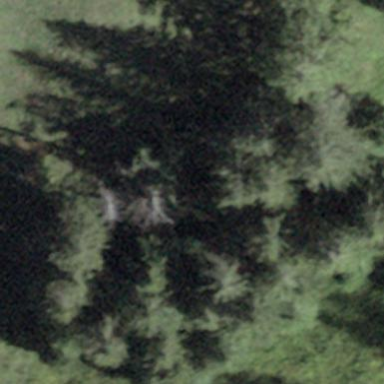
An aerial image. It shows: Forest area.